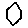
Label: hexagon